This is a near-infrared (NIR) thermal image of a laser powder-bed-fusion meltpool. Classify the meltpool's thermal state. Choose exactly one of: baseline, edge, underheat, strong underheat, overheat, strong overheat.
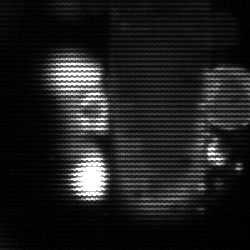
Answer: strong underheat